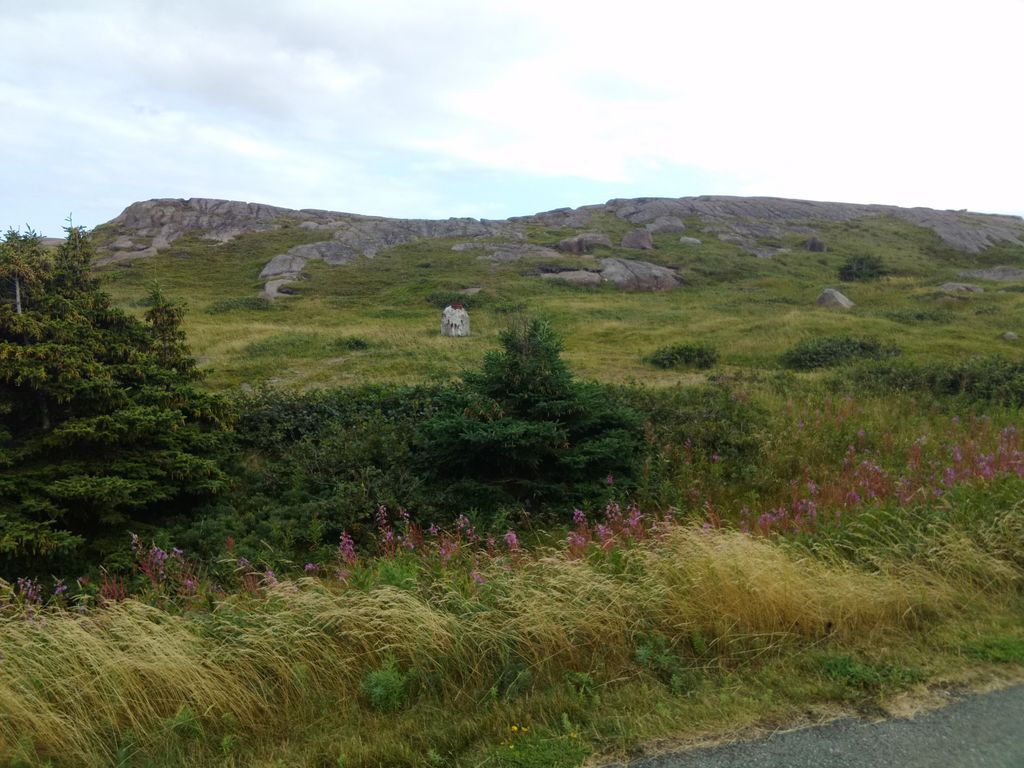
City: st_johns